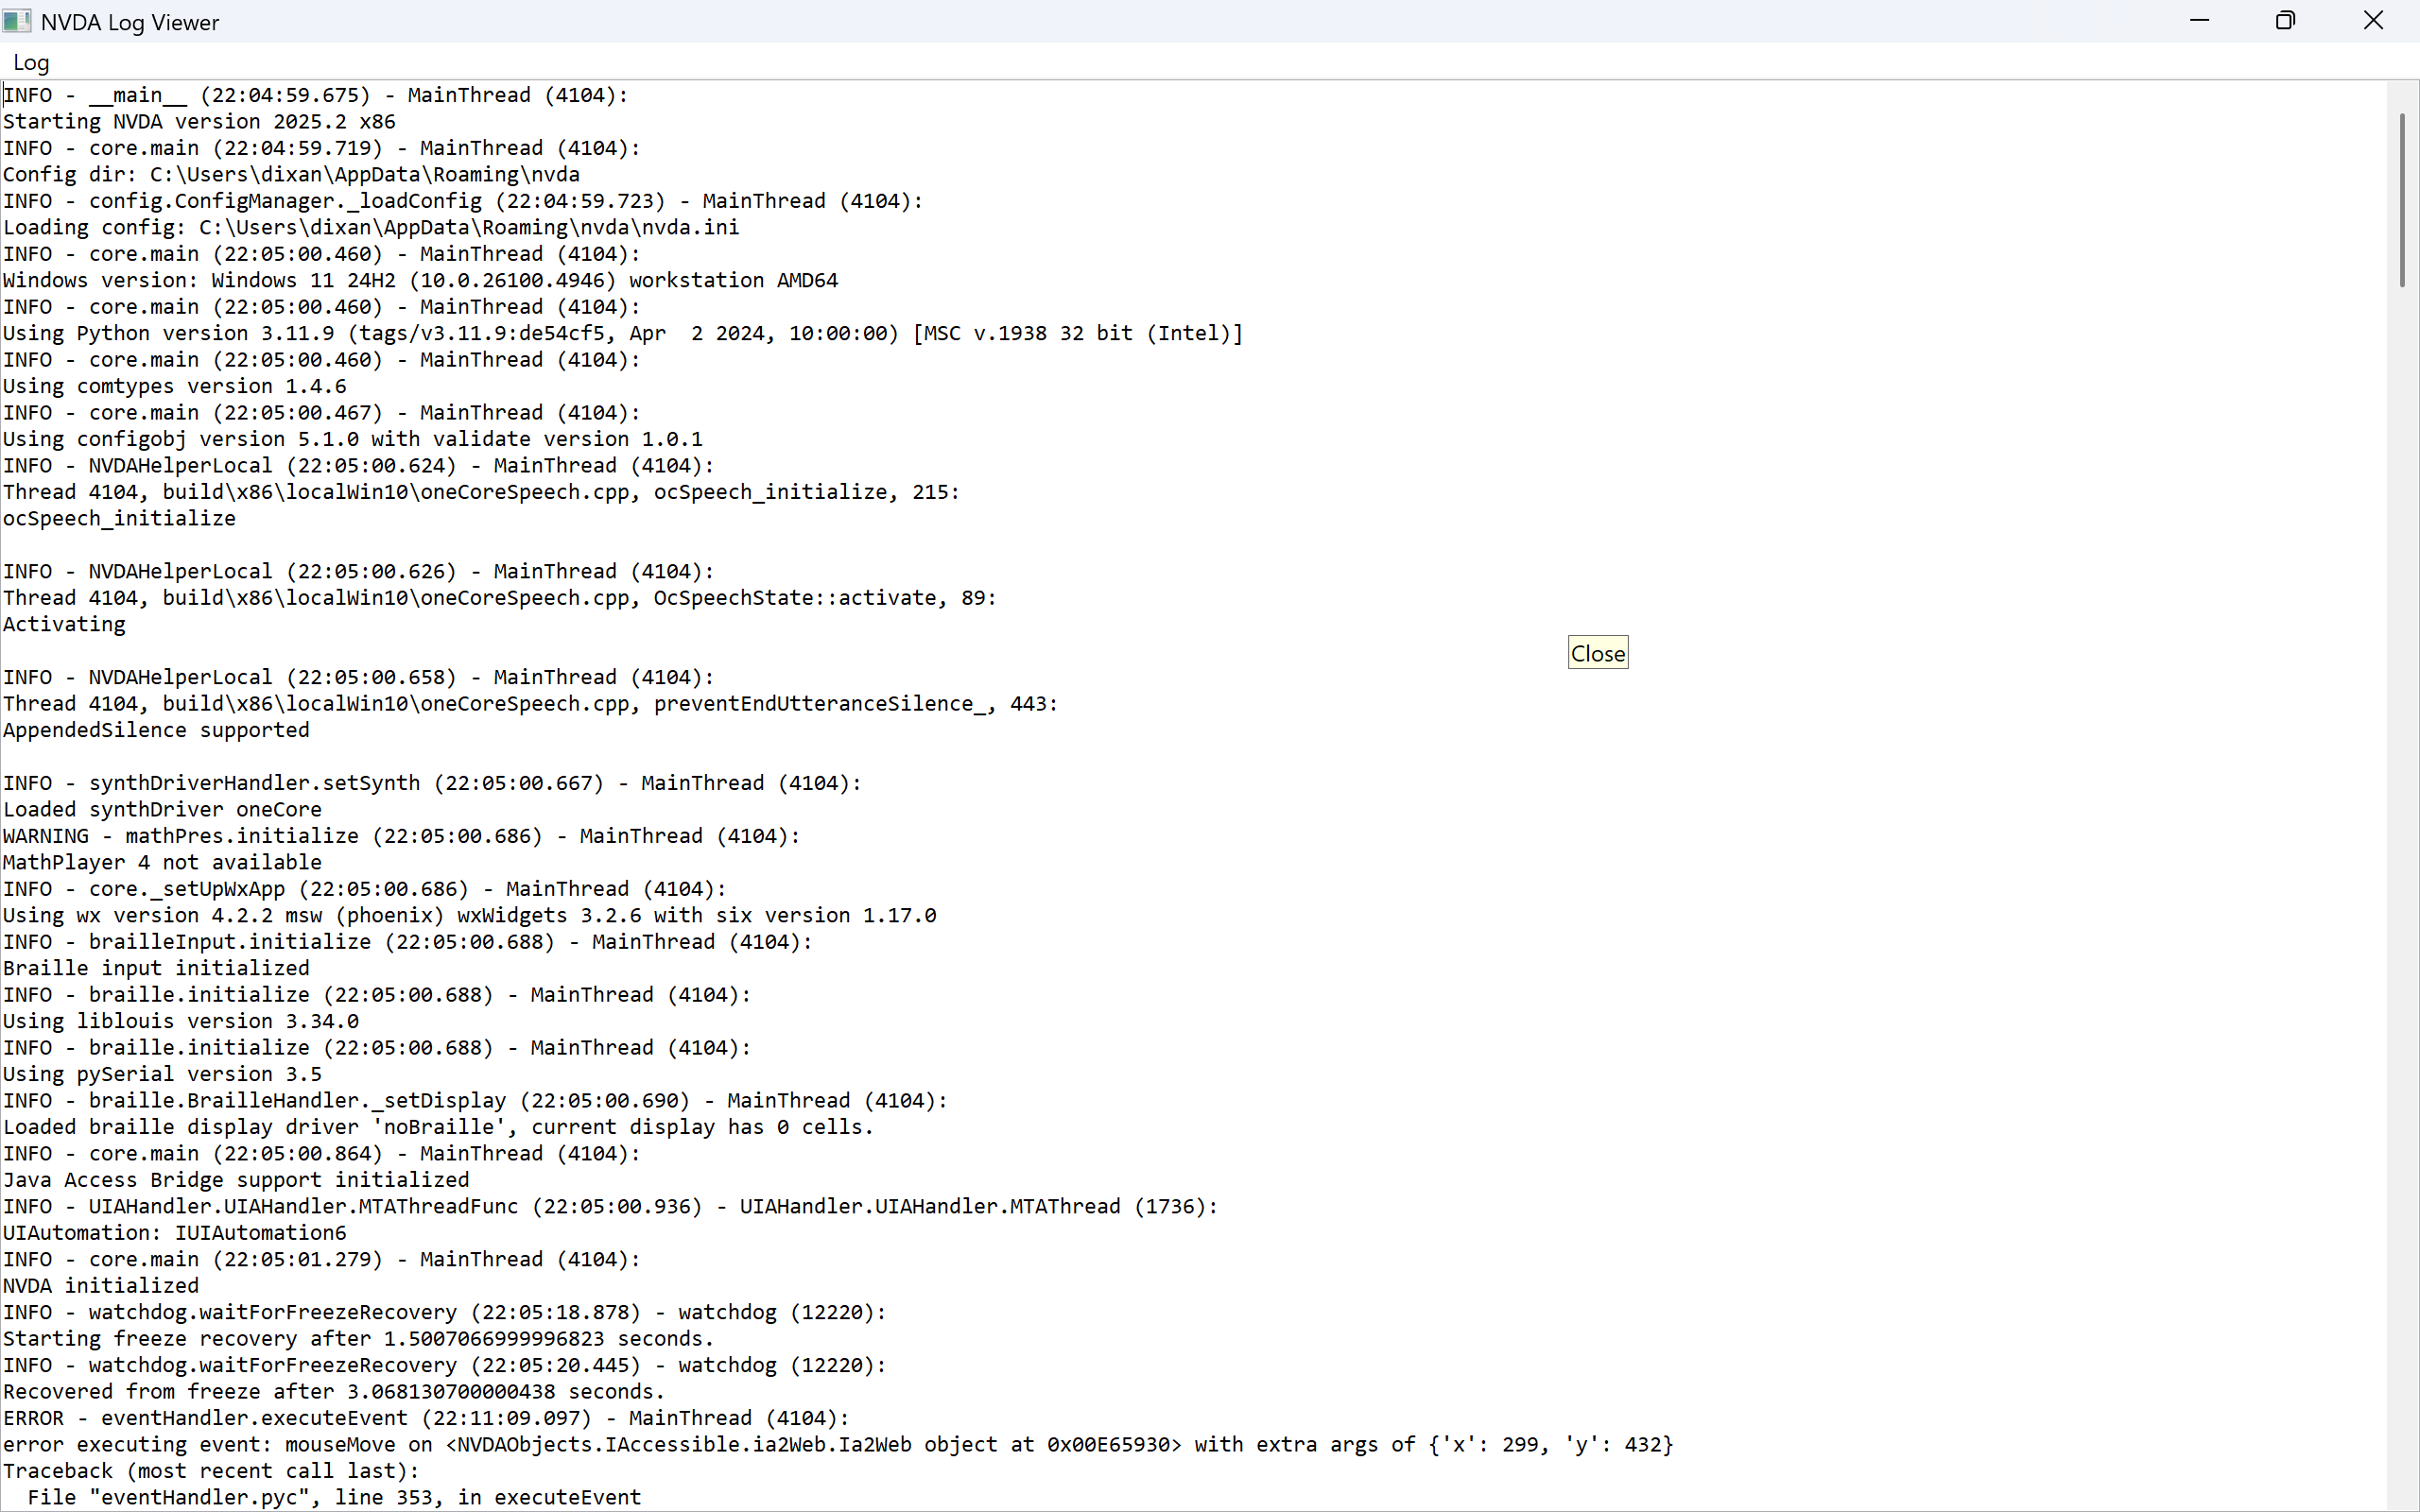
UI elements on screen:
"Desktop - window"
"window"
"value: Close"
"Google Gemini - window"
"System - menu bar - Contains commands to manipulate the window"
"System - menu item"
"title bar - value: Google Gemini"
"Minimise - button - Moves the window out of the way"
"Maximise - button - Makes the window full screen"
"Close - button - Closes the window"
"window"
"Taskbar - pane"
"pane"
"Running applications - pane"
"System - menu bar - Contains commands to manipulate the window"
"System - menu item"
"Minimise - button - Moves the window out of the way"
"Restore - button - Puts a minimised or maximised window back to normal"
"Close - button - Closes the window"
"Application - menu bar - Contains commands to manipulate the current view or document"
"Log - menu item"
"NVDA Log Viewer - pane"
"window"
"edit"
"Vertical - scroll bar - Used to change the vertical viewing area - value: 0"
"Line up - button - Moves the vertical position up one line"
"Position - indicator - Indicates the current vertical position and can be dragged to change it di..."
"Page down - button - Moves the vertical position down a couple of lines"
"Line down - button - Moves the vertical position down one line"
"window"